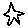
Label: star